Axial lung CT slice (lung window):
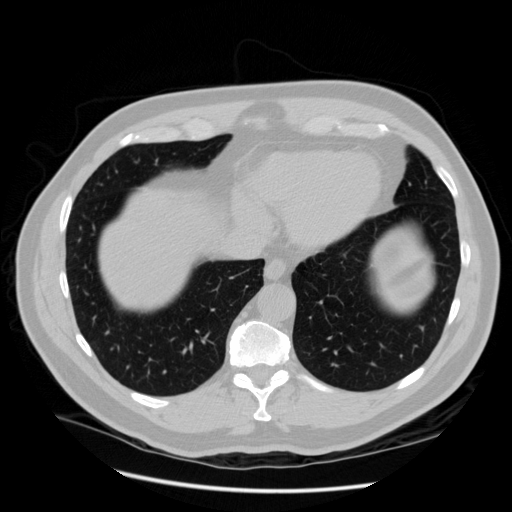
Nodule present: no